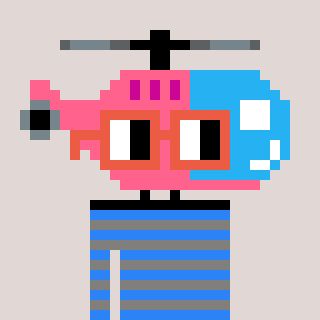
a pixel art character with square orange glasses, a helicopter-shaped head and a bluegrey-colored body on a warm background